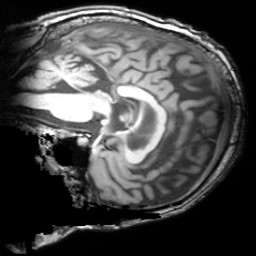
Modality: T1w
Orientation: sagittal
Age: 76
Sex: male
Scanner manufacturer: siemens
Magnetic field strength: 3 T
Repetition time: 1.62 s
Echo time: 0.003 s